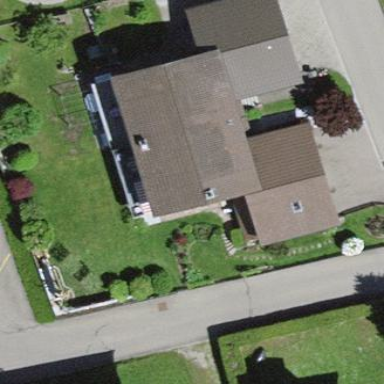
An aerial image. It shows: Semi-detached house.